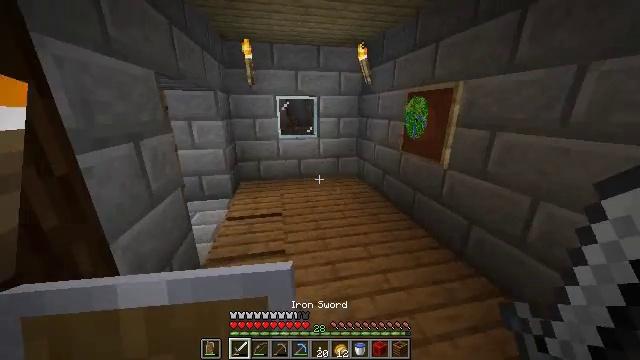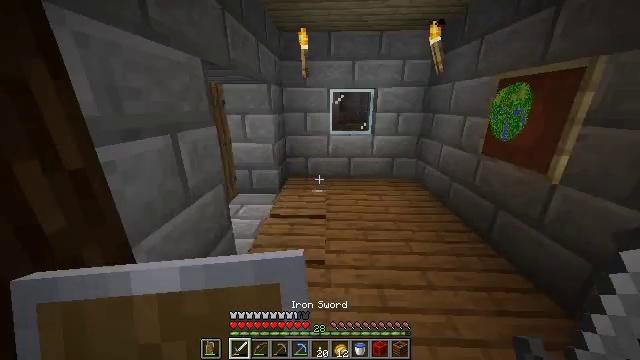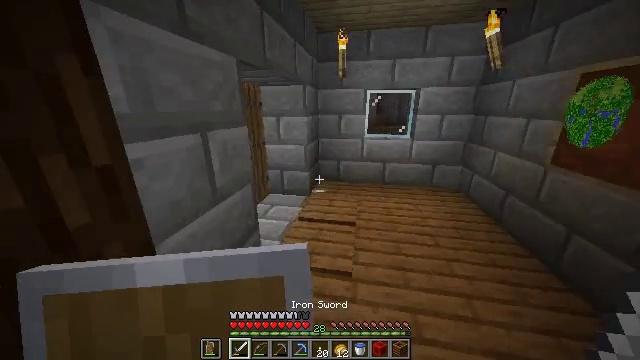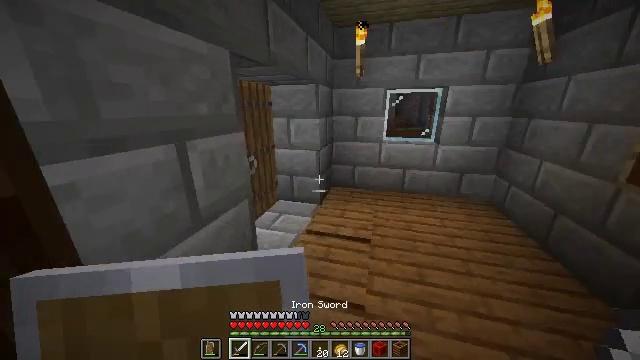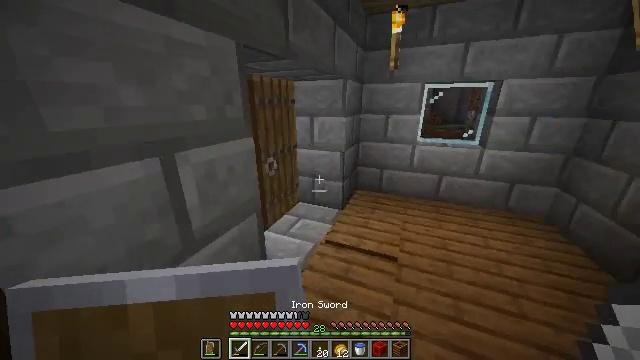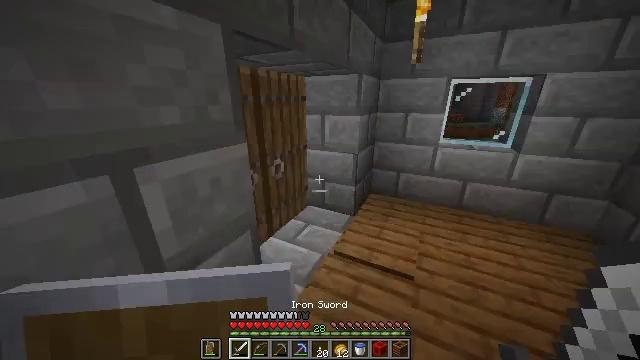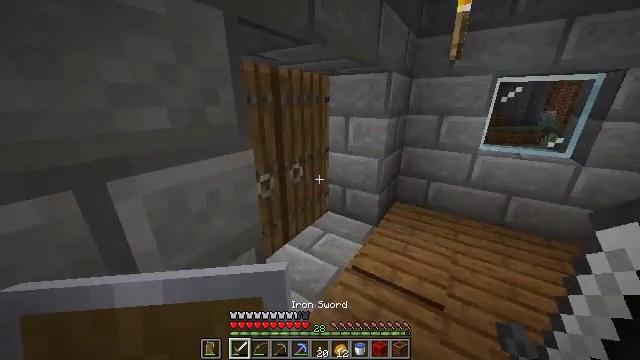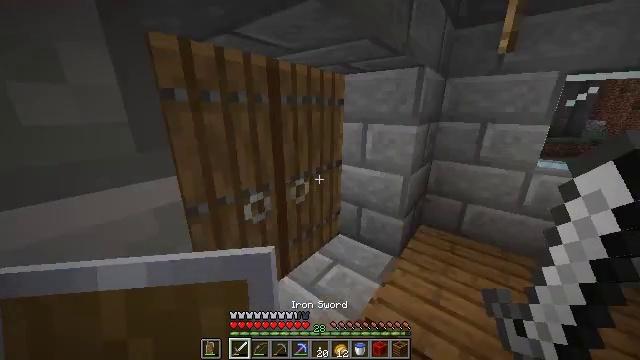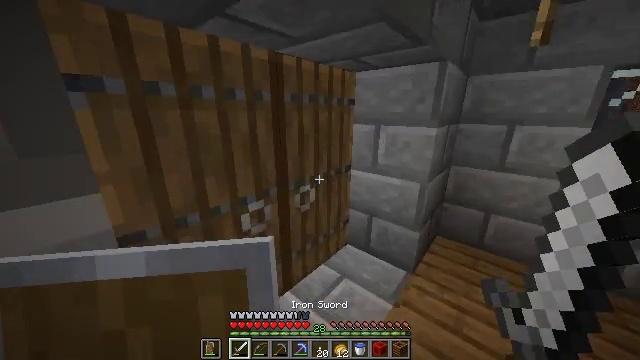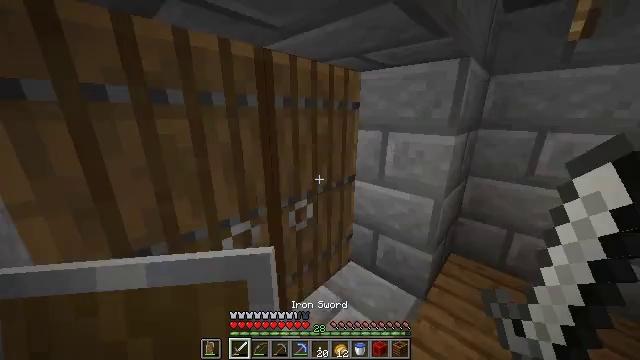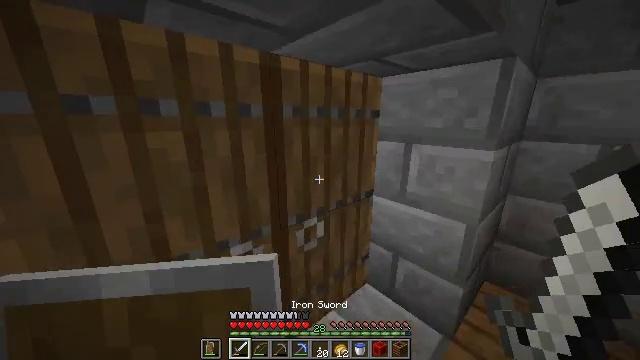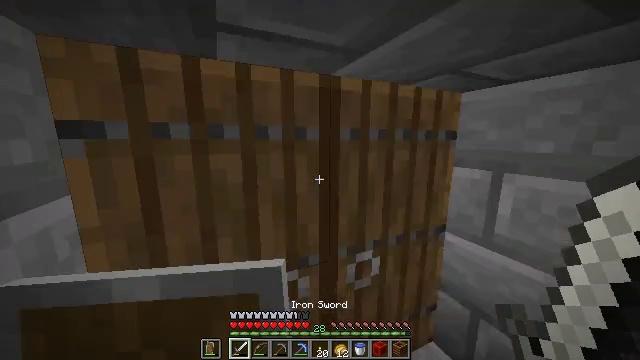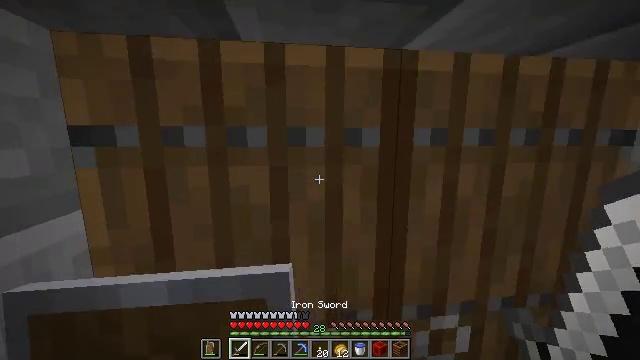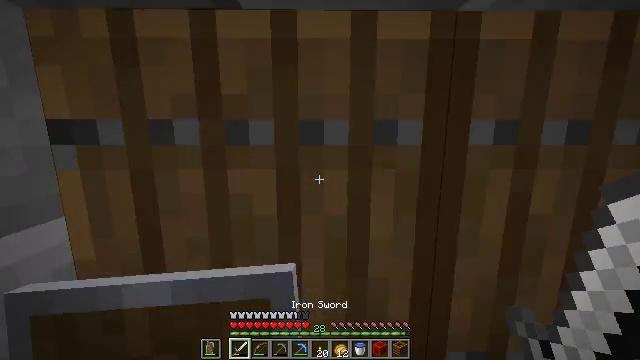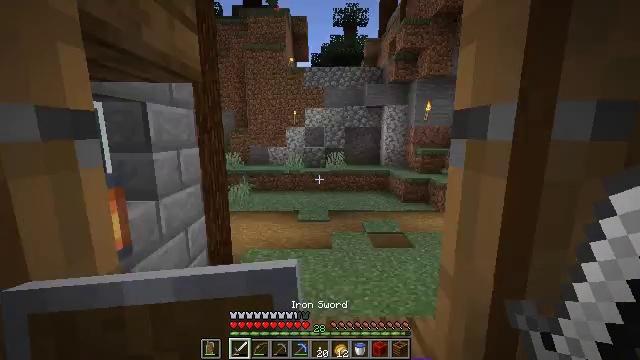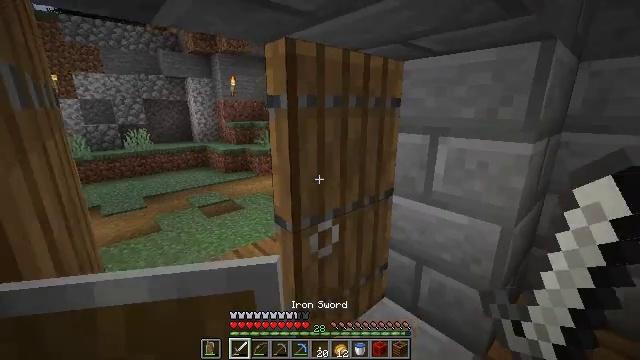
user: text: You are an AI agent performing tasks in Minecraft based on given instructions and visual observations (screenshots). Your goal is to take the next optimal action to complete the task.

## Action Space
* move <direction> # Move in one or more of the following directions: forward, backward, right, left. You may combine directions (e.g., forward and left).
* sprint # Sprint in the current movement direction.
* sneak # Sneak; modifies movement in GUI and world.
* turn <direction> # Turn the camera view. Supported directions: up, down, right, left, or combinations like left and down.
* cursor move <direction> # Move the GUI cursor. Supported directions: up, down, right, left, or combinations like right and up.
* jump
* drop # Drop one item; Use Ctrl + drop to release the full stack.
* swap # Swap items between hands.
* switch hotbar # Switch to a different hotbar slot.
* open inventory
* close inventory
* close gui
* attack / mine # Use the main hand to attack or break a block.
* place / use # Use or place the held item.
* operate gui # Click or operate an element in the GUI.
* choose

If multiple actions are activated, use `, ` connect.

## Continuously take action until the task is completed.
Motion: motion action
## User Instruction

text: Gather wheat by left-clicking on it.
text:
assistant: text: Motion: move forward, turn left and down
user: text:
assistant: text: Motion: move forward, turn left
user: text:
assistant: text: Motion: move forward, turn left
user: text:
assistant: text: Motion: move forward, turn left and down
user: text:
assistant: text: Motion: move forward, turn left
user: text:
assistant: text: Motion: move forward, turn left
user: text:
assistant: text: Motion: move forward, turn left and up
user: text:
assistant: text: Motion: move forward, turn left
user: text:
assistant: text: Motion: move forward, turn left
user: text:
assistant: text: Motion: move forward, turn left and up
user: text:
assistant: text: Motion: move forward, turn left and up
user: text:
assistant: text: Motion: move forward, turn left and up
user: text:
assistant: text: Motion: move forward, turn left
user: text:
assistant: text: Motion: move forward
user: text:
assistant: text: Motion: move forward
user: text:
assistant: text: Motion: move forward
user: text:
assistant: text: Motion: move forward and move left
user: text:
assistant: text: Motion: move forward and move left
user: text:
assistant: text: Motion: move forward and move left, turn right
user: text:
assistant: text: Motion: move forward, turn right
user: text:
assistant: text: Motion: move forward, turn left
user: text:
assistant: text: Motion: move forward and move left, turn left
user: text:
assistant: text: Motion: move forward and move left, turn left
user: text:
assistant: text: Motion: move forward
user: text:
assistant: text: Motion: move forward
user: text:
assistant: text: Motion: move forward
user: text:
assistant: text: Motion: move forward
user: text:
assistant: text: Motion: move forward, turn left and up
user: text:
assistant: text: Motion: move forward, turn right and up
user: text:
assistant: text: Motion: move forward, sprint, turn right and up